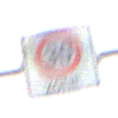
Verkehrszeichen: BeginnZone30
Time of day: MorningAfternoon
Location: Outdoor (Nature)
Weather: Overcast
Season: NotSpecified
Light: Natural